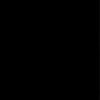
Label: dusty